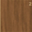
Piece: xx